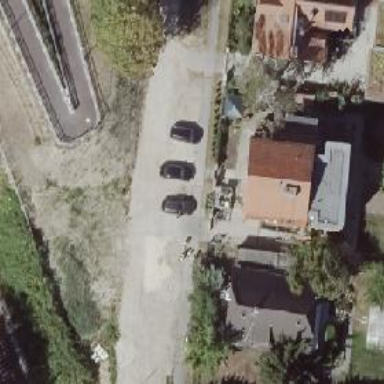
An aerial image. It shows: Residential road with asphalt surface.